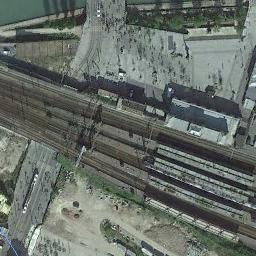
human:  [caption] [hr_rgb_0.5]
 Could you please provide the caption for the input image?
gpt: These railways go through a clearing and a road is under the railways .

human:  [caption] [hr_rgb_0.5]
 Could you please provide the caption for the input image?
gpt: There are many buildings of different shapes beside the railway .

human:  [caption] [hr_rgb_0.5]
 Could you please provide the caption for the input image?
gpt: The railway is next to some trees and houses .

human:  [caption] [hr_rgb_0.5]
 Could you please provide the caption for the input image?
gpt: There are two parallel railway lines here .

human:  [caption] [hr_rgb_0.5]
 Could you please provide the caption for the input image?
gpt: There are some buildings beside the railway .